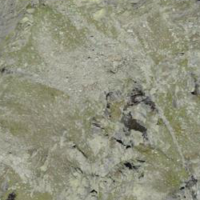
EUNIS habitat code: 48
Species observed at this site:
Prunella collaris